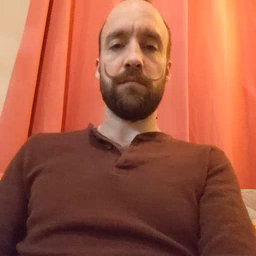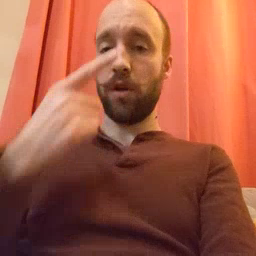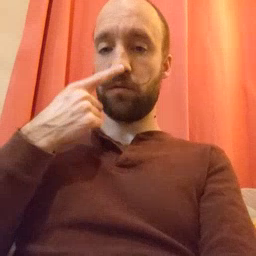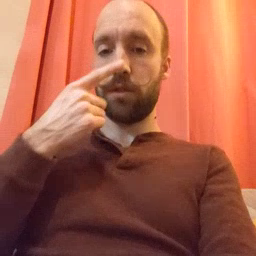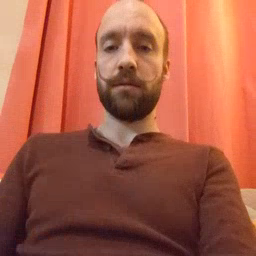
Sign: nose